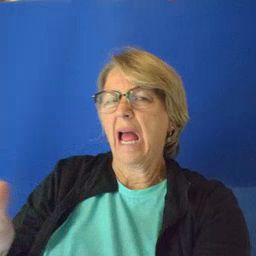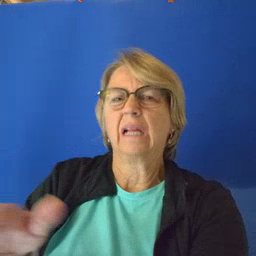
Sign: yucky